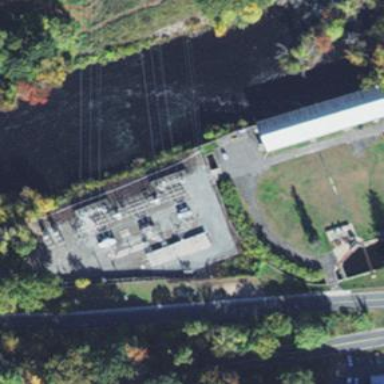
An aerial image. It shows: Outdoor distribution power substation.